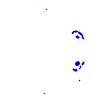
Particle: electron